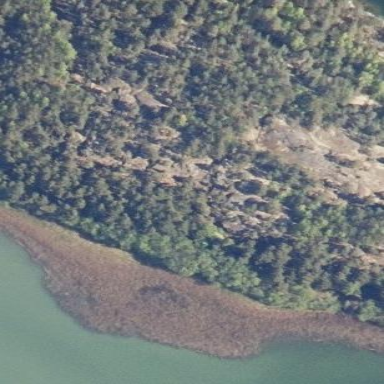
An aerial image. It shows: Landscape of bare rock.